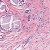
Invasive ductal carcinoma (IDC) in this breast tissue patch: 0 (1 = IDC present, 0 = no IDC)